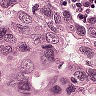
Metastatic tissue present: yes